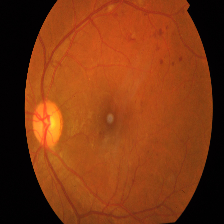
Diabetic retinopathy grade: Proliferative DR